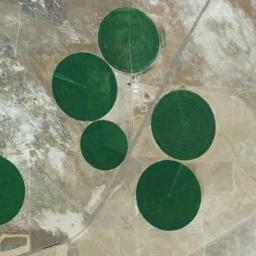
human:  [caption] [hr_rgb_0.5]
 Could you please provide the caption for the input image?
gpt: Several dark green circular farmlands with different radii are surrounded by wasteland and a road goes through the wasteland .

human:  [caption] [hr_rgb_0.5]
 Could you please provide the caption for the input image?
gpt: Five or six green circular farmlands of different sizes .

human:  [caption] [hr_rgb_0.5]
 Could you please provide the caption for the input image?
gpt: There is no circular farmland in the upper left corner .

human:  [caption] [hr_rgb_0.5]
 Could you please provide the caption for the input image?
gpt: There are some green circle farmland in the bare land .

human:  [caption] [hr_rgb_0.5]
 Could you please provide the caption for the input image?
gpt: There are six circular farmlands of different sizes .